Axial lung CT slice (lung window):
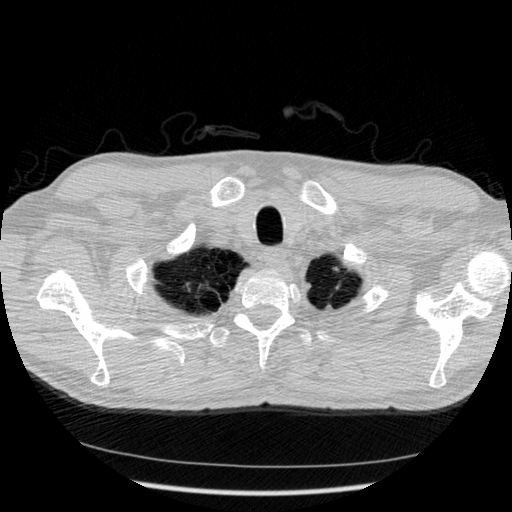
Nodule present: no